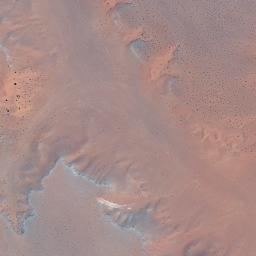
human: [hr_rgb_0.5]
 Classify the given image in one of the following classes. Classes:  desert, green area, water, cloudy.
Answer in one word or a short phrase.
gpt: desert